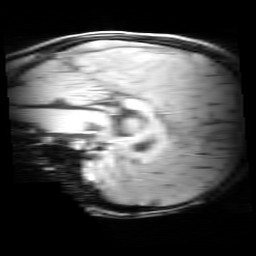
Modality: MP2RAGE
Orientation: sagittal
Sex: male
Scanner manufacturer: siemens
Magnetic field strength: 3 T
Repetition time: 5 s
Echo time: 0.00368 s